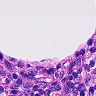
Metastatic tissue present: no